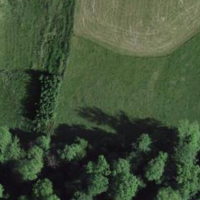
EUNIS habitat code: 24
Species observed at this site:
Urtica dioica